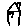
Label: house